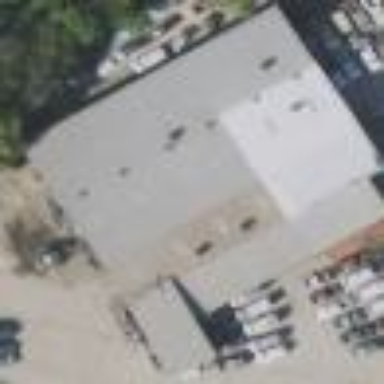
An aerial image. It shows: Car repair building.